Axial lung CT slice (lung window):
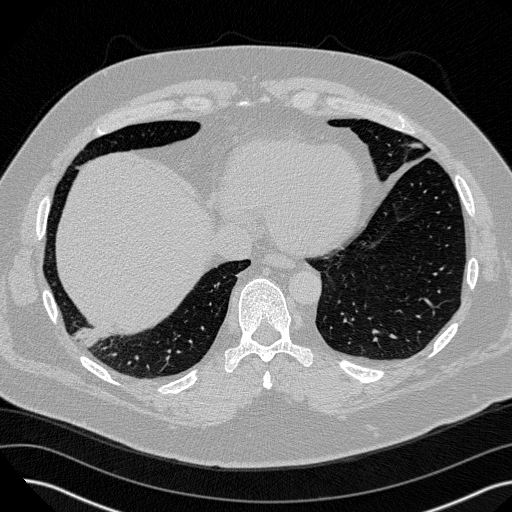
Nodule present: no